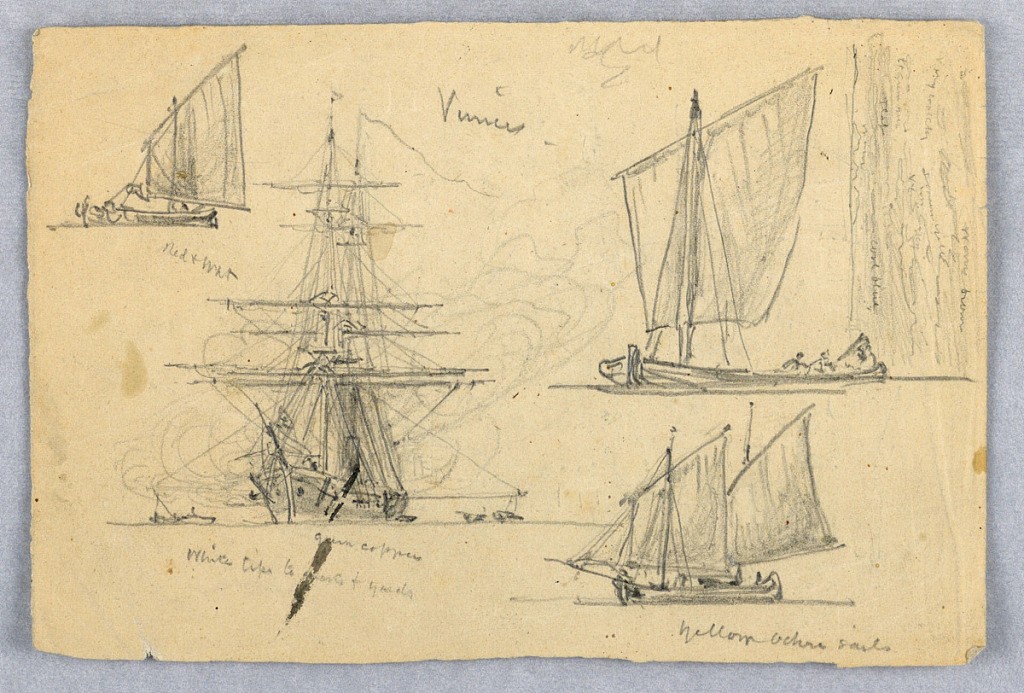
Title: Sketches of Ships, Venice, Italy
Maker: Samuel Colman, American, 1832–1920
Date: October 1872
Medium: Graphite on paper
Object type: Drawing
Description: Sail boat, upper left, and a large sailing ship, shown obliquely from the bow, left. A sail boat with three men, upper right, and a sail boat with two masts, lower right. Upper right, vertically, a seascape with mountains. Verso: A two master with lowered sails. The top of the higher mast is shown beside. At right, vertically, the stern of a ship with a big rudder. The ship's name is VENEZIA.